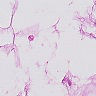
Metastatic tissue present: no